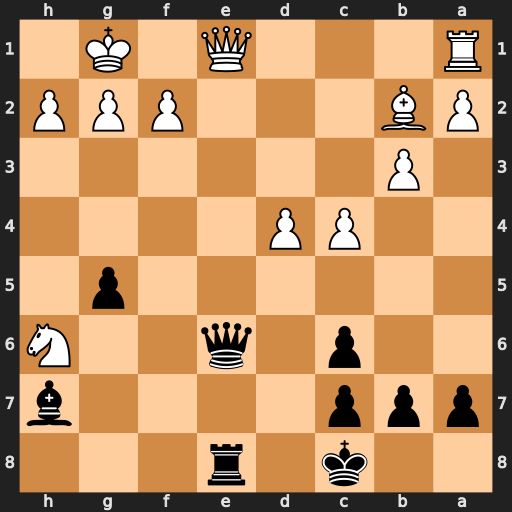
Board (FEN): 2k1r3/ppp4b/2p1q2N/6p1/2PP4/1P6/PB3PPP/R3Q1K1
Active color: b
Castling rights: -
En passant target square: -
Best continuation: Qxe1+ Rxe1 Rxe1#